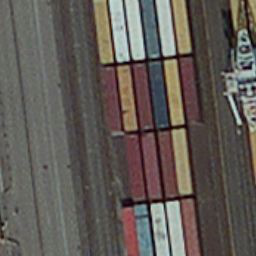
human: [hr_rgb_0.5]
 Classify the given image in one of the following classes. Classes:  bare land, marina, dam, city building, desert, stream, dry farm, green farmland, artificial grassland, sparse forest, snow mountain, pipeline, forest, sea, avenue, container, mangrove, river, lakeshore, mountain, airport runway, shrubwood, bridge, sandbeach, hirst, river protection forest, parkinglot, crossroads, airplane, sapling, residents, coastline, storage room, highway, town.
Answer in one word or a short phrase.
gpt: container